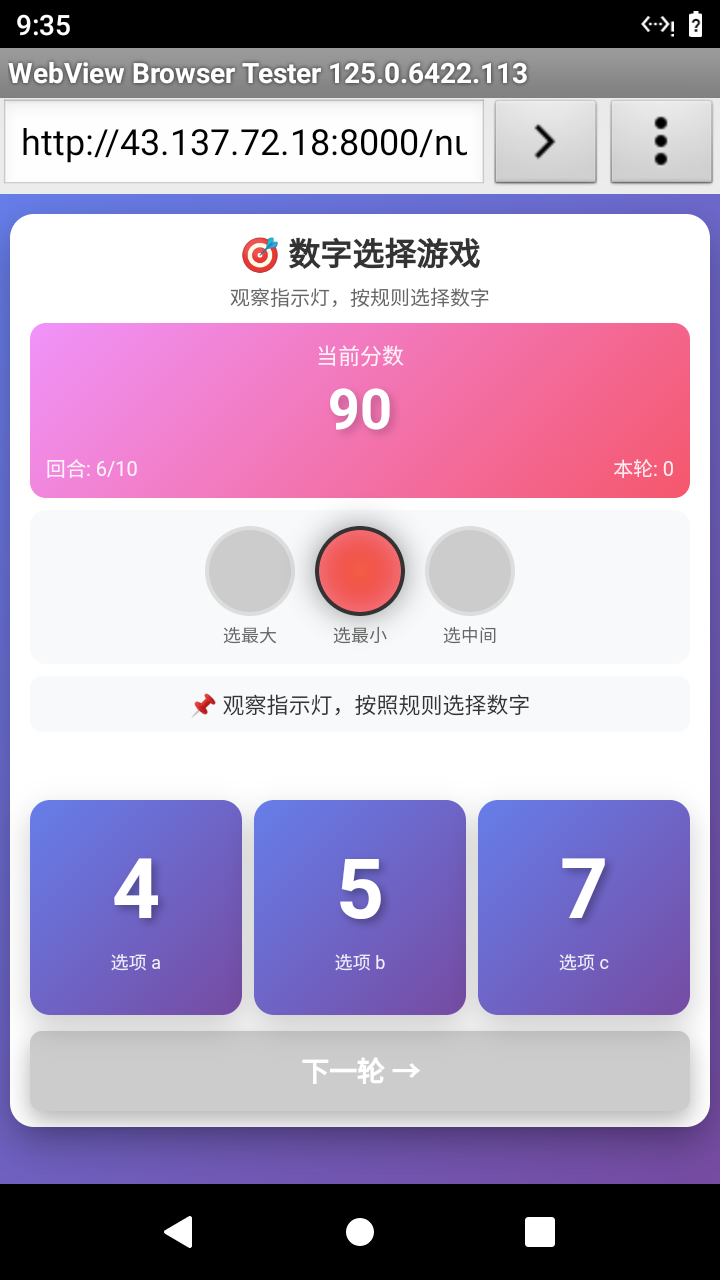

Select the correct number based on the traffic light color.
Answer: 0